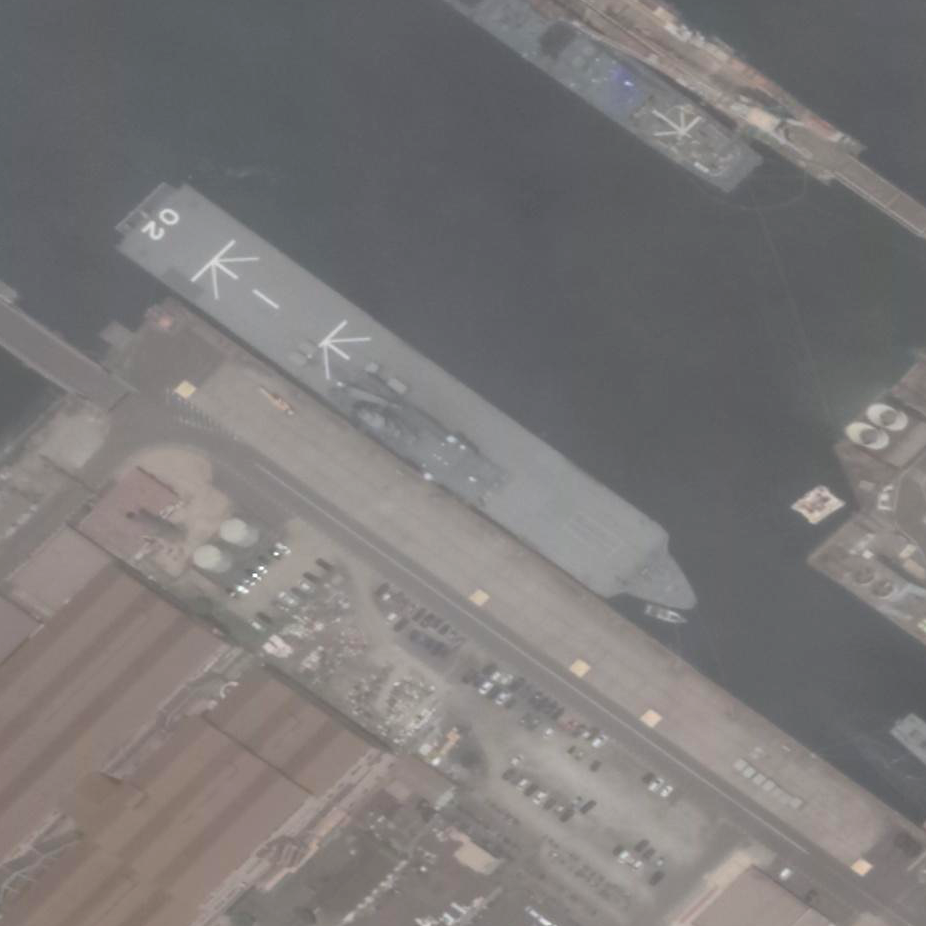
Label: assault